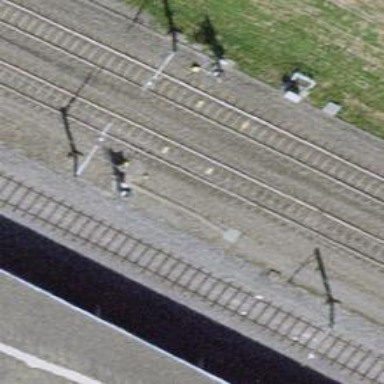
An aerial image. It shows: Railway signal.